Question: In this diagram I would like to find all of the grey nodes circle in red bubble and not any of the other grey nodes. That is to say all nodes with label :OTHER which are sub nodes of the nodes on the path between A and C. NB The Path between A and C could be longer than the 3 nodes shown here.

So what I want to do is get a path p=A...C and subquery every node in the path for -[:HAS]->(n:OTHER) relationship.
However I'm stuck on the sub query as it is not acting on result set of the initial query but rather on all nodes.
So this gives me all grey nodes :( and not just the ones in the red bubble. Please help
'''
match p=(n:MAIN)-[:EXTENDS*]->(m:MAIN)
where n.name = 'A' AND m.name='C'
WITH nodes(p) AS collection
match (l:MAIN)-[:HAS]->(u:OTHER) return u; //This last part is my subquery
'''
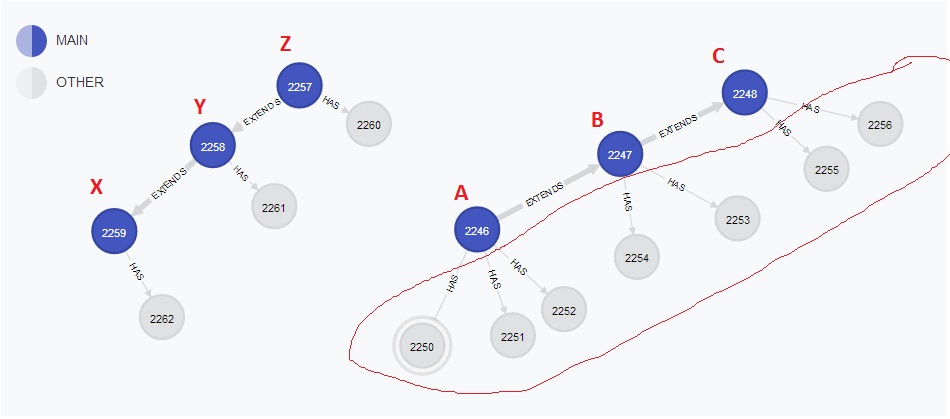
Answer: The problem is nothing in the "MATCH" of your subquery uses the nodes from the result of the first query.
You can explicitly specify the nodes on the desired path A--B with an identifier (e.g. "middle") and then use it in the matching pattern of your subquery,
'''
MATCH p=(n:MAIN)-[:EXTENDS*0..]->(middle:MAIN)-[:EXTENDS*0..]->(m:MAIN)
WHERE n.name = 'A' AND m.name='C'
WITH middle
MATCH (middle:MAIN)-[:HAS]->(u:OTHER)
RETURN u
'''